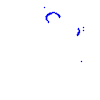
Particle: proton